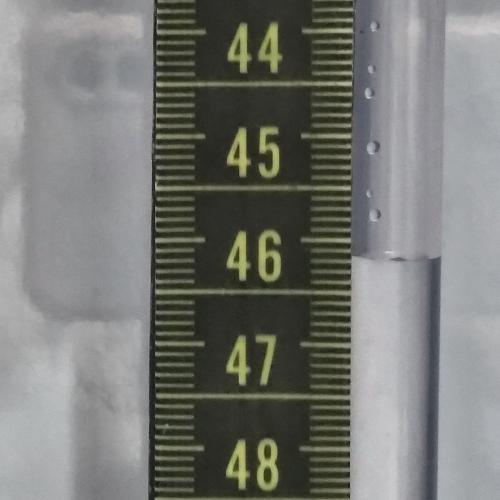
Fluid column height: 46.2 cm